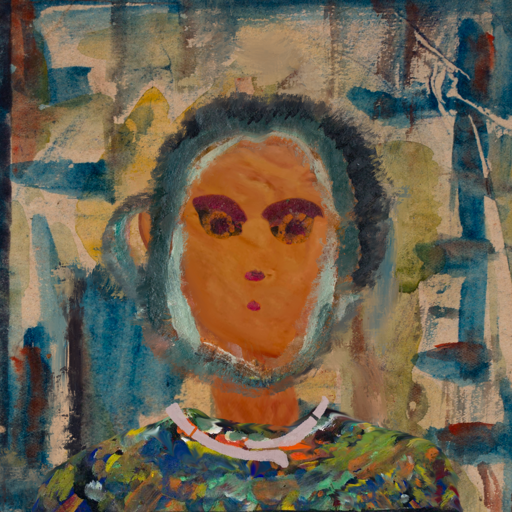
Background: Orphan, Head And Neck Front: Pious_Lady, Face Front: Doll, Bust: An_Impression, Hair Front: Boggyland, Head Accessory: Blank, Second Necklace: Blank, Necklace: Hypocrite_2, Baby: Blank